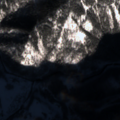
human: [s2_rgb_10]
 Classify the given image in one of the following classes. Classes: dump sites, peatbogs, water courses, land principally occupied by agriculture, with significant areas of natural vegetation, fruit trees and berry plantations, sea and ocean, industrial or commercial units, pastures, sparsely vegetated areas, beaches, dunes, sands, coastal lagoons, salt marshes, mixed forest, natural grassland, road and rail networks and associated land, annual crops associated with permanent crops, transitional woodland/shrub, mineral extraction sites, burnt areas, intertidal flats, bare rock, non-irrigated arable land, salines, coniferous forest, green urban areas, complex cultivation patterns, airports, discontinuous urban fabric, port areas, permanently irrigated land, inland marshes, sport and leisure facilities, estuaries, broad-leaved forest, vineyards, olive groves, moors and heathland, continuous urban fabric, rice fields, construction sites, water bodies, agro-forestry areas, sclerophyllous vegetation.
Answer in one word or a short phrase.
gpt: pastures, coniferous forest, mixed forest